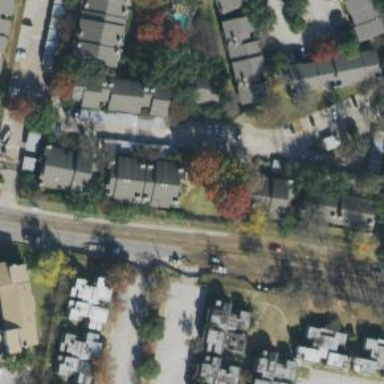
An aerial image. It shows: Neighborhood.